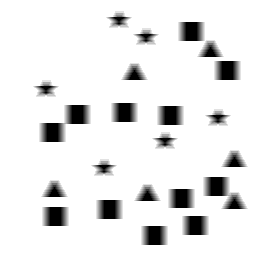
Squares: 12
Triangles: 6
Stars: 6
Total shapes: 24